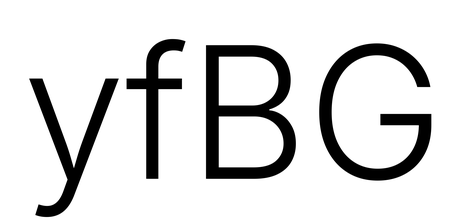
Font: Inter_Light